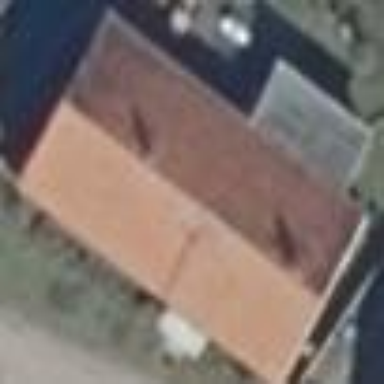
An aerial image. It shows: Simple house.